Field crop: maize
Growth stage: 2
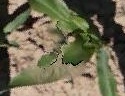
Species: maize